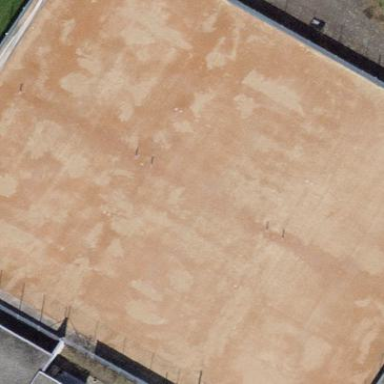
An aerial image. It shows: Tennis court on pitch.